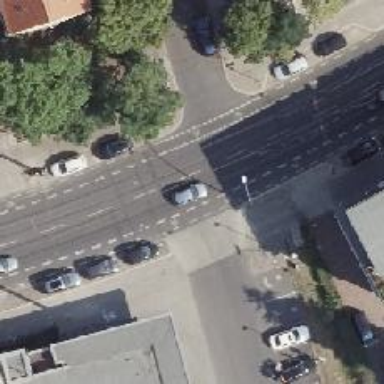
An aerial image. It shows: Tram crossing on the railway.